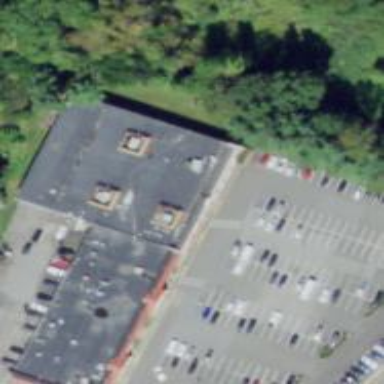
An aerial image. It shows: Post office.